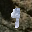
Label: 9